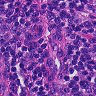
Metastatic tissue present: no